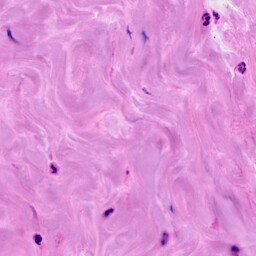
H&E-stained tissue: Breast